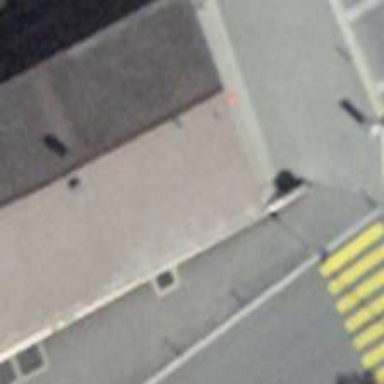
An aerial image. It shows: Bench.